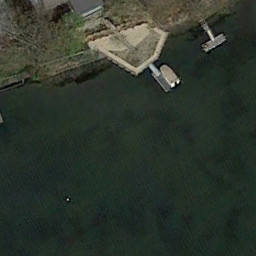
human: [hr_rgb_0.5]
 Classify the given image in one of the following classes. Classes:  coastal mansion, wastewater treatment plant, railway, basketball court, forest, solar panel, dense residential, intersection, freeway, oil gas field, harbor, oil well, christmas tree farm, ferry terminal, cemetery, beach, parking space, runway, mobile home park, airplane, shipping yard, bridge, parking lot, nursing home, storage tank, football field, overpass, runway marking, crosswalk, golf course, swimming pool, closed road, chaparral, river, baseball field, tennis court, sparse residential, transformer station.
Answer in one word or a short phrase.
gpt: ferry terminal